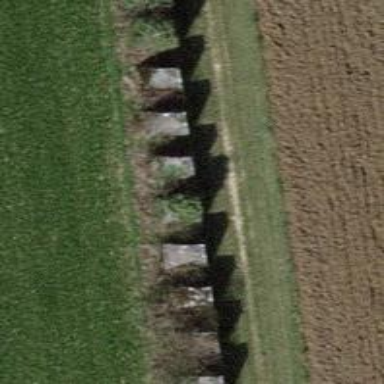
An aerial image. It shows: Block barrier.